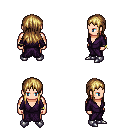
a pixel art fantasy rpg character, male body template, human, light skin, purple robe, metal pants, blonde unkempt hairstyle, bracelets, metal boots, four views (front, back, left, right), 2x2 character sprite sheet, small pixel art, hard edges, no anti-aliasing